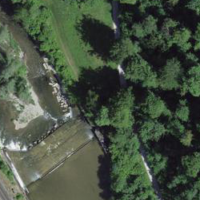
EUNIS habitat code: 53
Species observed at this site:
Epilobium hirsutum
Equisetum arvense
Lithospermum officinale
Buteo buteo
Fagus sylvatica
Campanula trachelium